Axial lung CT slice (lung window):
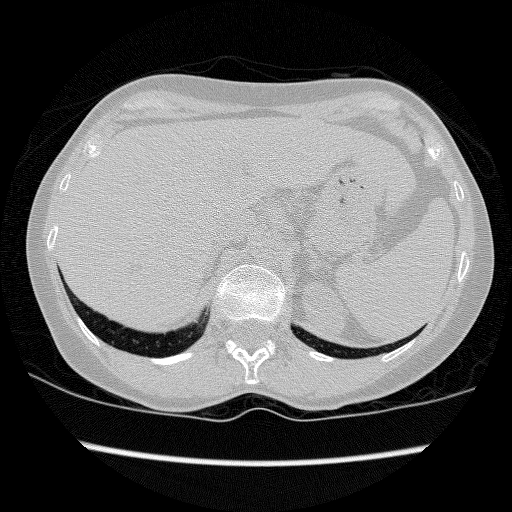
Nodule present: no